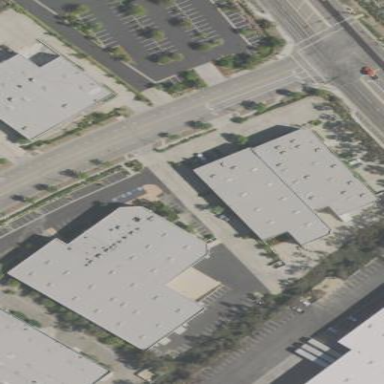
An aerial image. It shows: Warehouse.